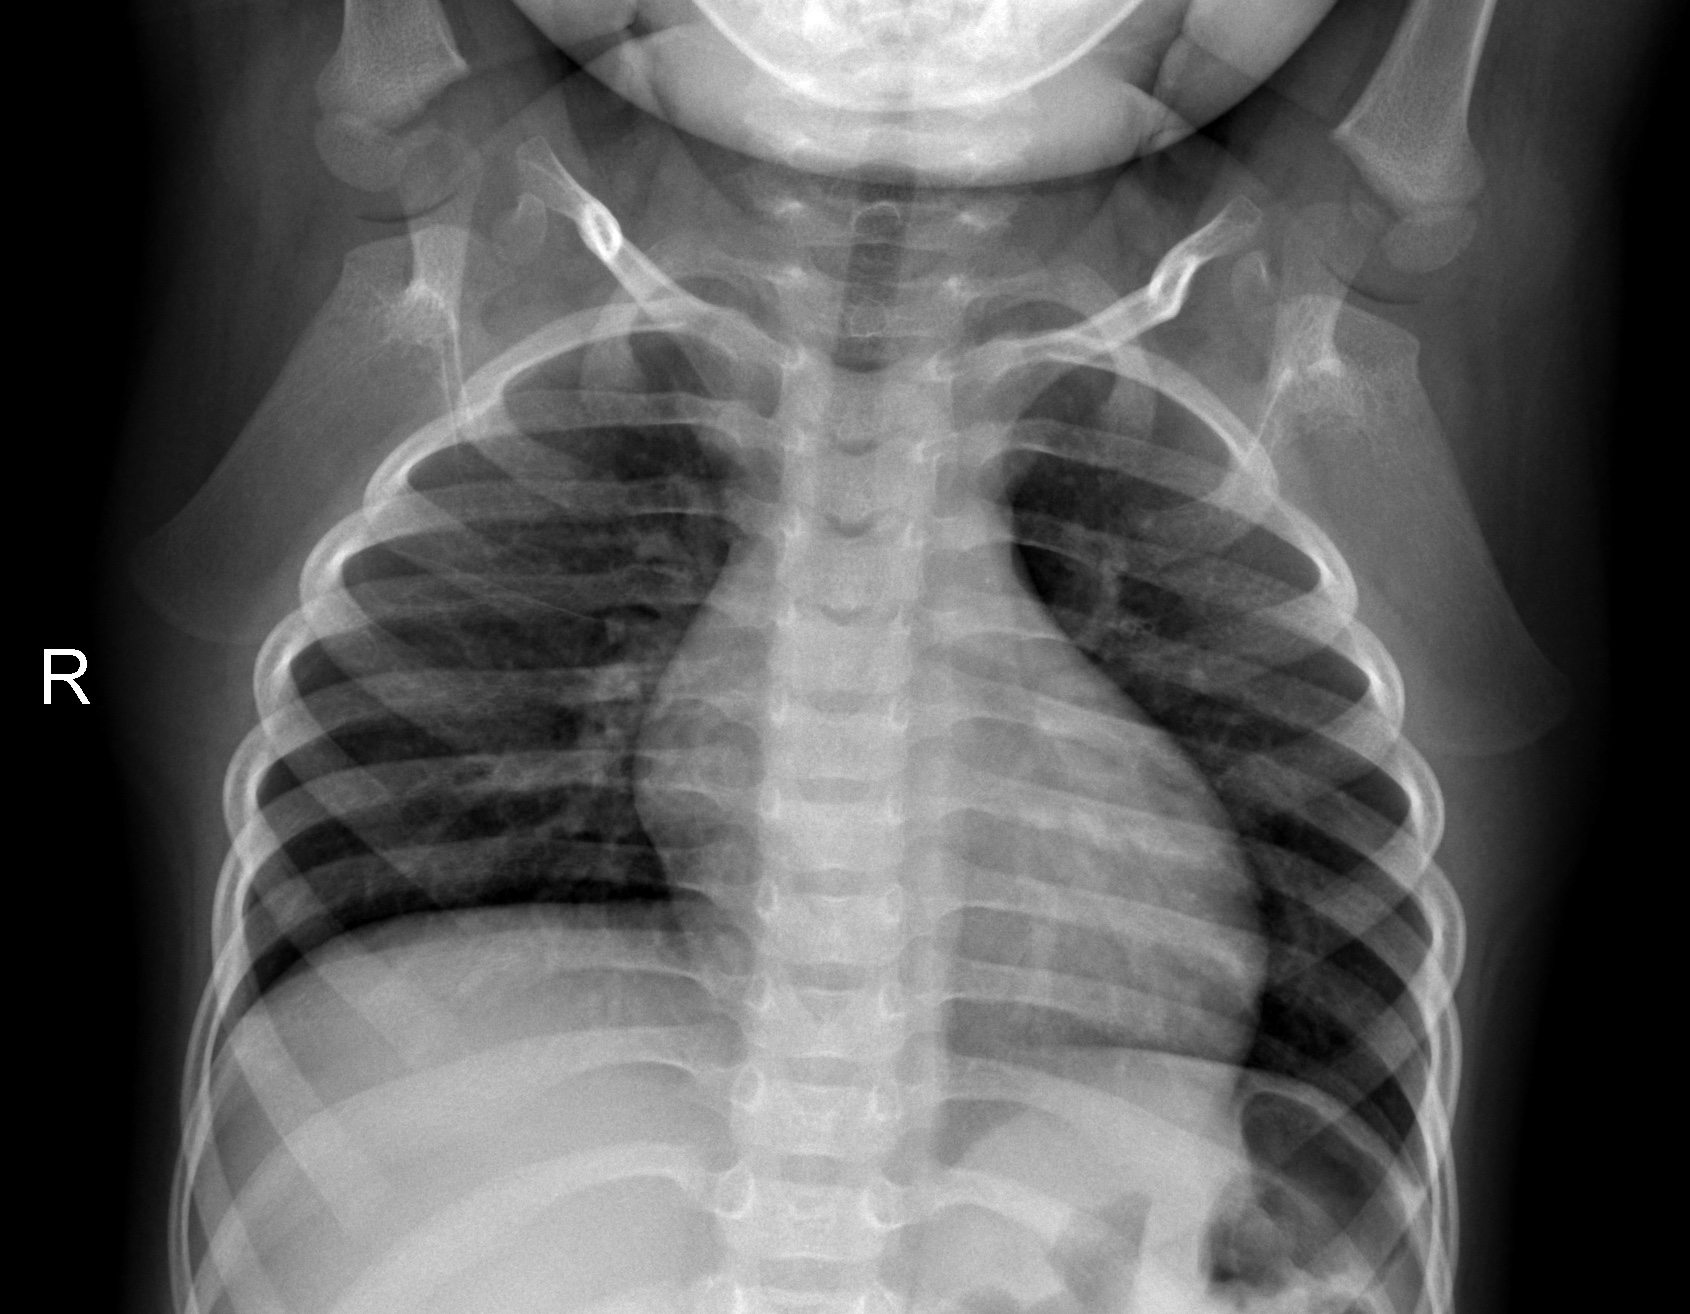
Diagnosis: NORMAL